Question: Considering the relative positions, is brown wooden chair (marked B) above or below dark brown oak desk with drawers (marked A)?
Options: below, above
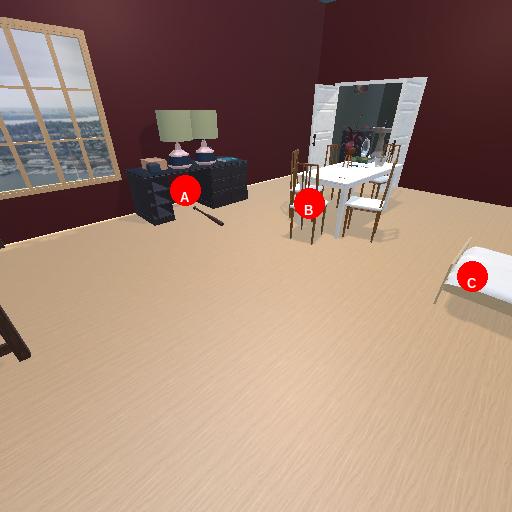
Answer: below